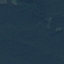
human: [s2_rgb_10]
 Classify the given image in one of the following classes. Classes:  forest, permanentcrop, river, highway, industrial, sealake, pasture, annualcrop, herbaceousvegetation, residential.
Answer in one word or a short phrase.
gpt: Forest